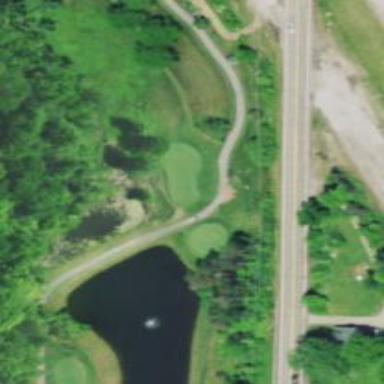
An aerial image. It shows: Golf tee on grassy land.